Question: I wrote a three file basic app that tries to use ui-router 3rd party module. If i take out routing from my code, the app works and controller does send value to the view. If i introduce the router code, the loading of ngApp fails and i could not understand the error message.
The main 'home.html' view
'''
<!DOCTYPE html>
<html lang="en" data-ng-app="myApp" data-ng-csp>
<head>
<meta charset="utf-8">
<meta name="viewport" content="width=device-width, initial-scale=1">
<link rel="stylesheet"
href="http://maxcdn.bootstrapcdn.com/bootstrap/3.2.0/css/bootstrap.min.css">
<script src="https://ajax.googleapis.com/ajax/libs/jquery/1.11.1/jquery.min.js"></script>
<script src="http://maxcdn.bootstrapcdn.com/bootstrap/3.2.0/js/bootstrap.min.js"></script>
<script src="https://ajax.googleapis.com/ajax/libs/angularjs/1.3.13/angular.min.js"></script>
<script src="https://cdnjs.cloudflare.com/ajax/libs/angular-ui-router/0.2.13/angular-ui-router.min.js"></script>
<script src="https://sdk.amazonaws.com/js/aws-sdk-2.1.14.min.js"></script>
<script src="homeControllers.js"></script>
<script src="homeRoutes.js"></script>
</head>
<body>
<div>
<nav class="navbar navbar-default navbar-static-top" data-ng-controller="navBarController">
<div class="container-fluid">
<div class="navbar-header">
<button type="button" class="navbar-toggle collapsed"
data-toggle="collapse" data-target="#bs-example-navbar-collapse-1">
<span class="sr-only">Toggle navigation</span> <span
class="icon-bar"></span> <span class="icon-bar"></span> <span
class="icon-bar"></span>
</button>
</div>
<!-- Collect the nav links, forms, and other content for toggling -->
<div class="collapse navbar-collapse" id="bs-example-navbar-collapse-1">
<ul class="nav navbar-nav navbar-left">
<li><a href="#">firstName lastName</a></li>
<li><a href="#"><img src='shutdown.png' /></a>
</li>
</ul>
<ul class="nav navbar-nav">
<li class="active"><a ui-sref="home">Home <span class="sr-only">(current)</span></a></li>
<li><a ui-sref="files">Files</a></li>
<li><a href="#">Exchange</a></li>
<li><a href="#">Mail <span class="badge">{{unreadMailCount}}</span></a></li>
</ul>
<ul id="taskBarUL" class="nav navbar-nav">
<li>
<ul id='taskul' class='horiz-ul-task-bar'></ul>
</li>
</ul>
</div><!-- /.navbar-collapse -->
</div><!-- /.container-fluid -->
</nav>
</div>
<div>
<div id='main' ui-view></div>
</div>
</body>
</html>
'''
The 'homeControllers.js' definition
'''
var mod = angular.module('myControllers', []);
mod.controller('navBarController', ['$scope', function($scope) {
$scope.unreadMailCount = 5;
}]);
mod.controller('homeController', ['$scope', function($scope) {
$scope.test = 5;
}]);
mod.controller('fileController', ['$scope', function($scope) {
$scope.test = 5;
}]);
mod.controller('alertController', ['$scope', function($scope) {
$scope.msg = [
{text:'{{message}}'}
];
$scope.info = function() {
};
$scope.warning = function() {
};
$scope.danger = function() {
};
}]);
'''
The 'homeRoutes.js'
'''
var myApp = angular.module('myApp', ['ui.router', 'myControllers']);
myApp.config('$stateProvider', function ($stateProvider) {
$stateProvider.state('home', {
templateUrl: 'pane-0.html'
})
.state('files', {
templateUrl: 'pane-1.html'
})
});
'''
The error I see is...
'''
Uncaught Error: [$injector:modulerr] http://errors.angularjs.org/1.3.13/$injector/modulerr?p0=ionApp&p1=Error%3A...gleapis.com%2Fajax%2Flibs%2Fangularjs%2F1.3.13%2Fangular.min.js%3A34%3A399)
'''
I just can't figure out what my mistake is, after trying to correct everything that angular page says about that error.
Here is what the page shows...

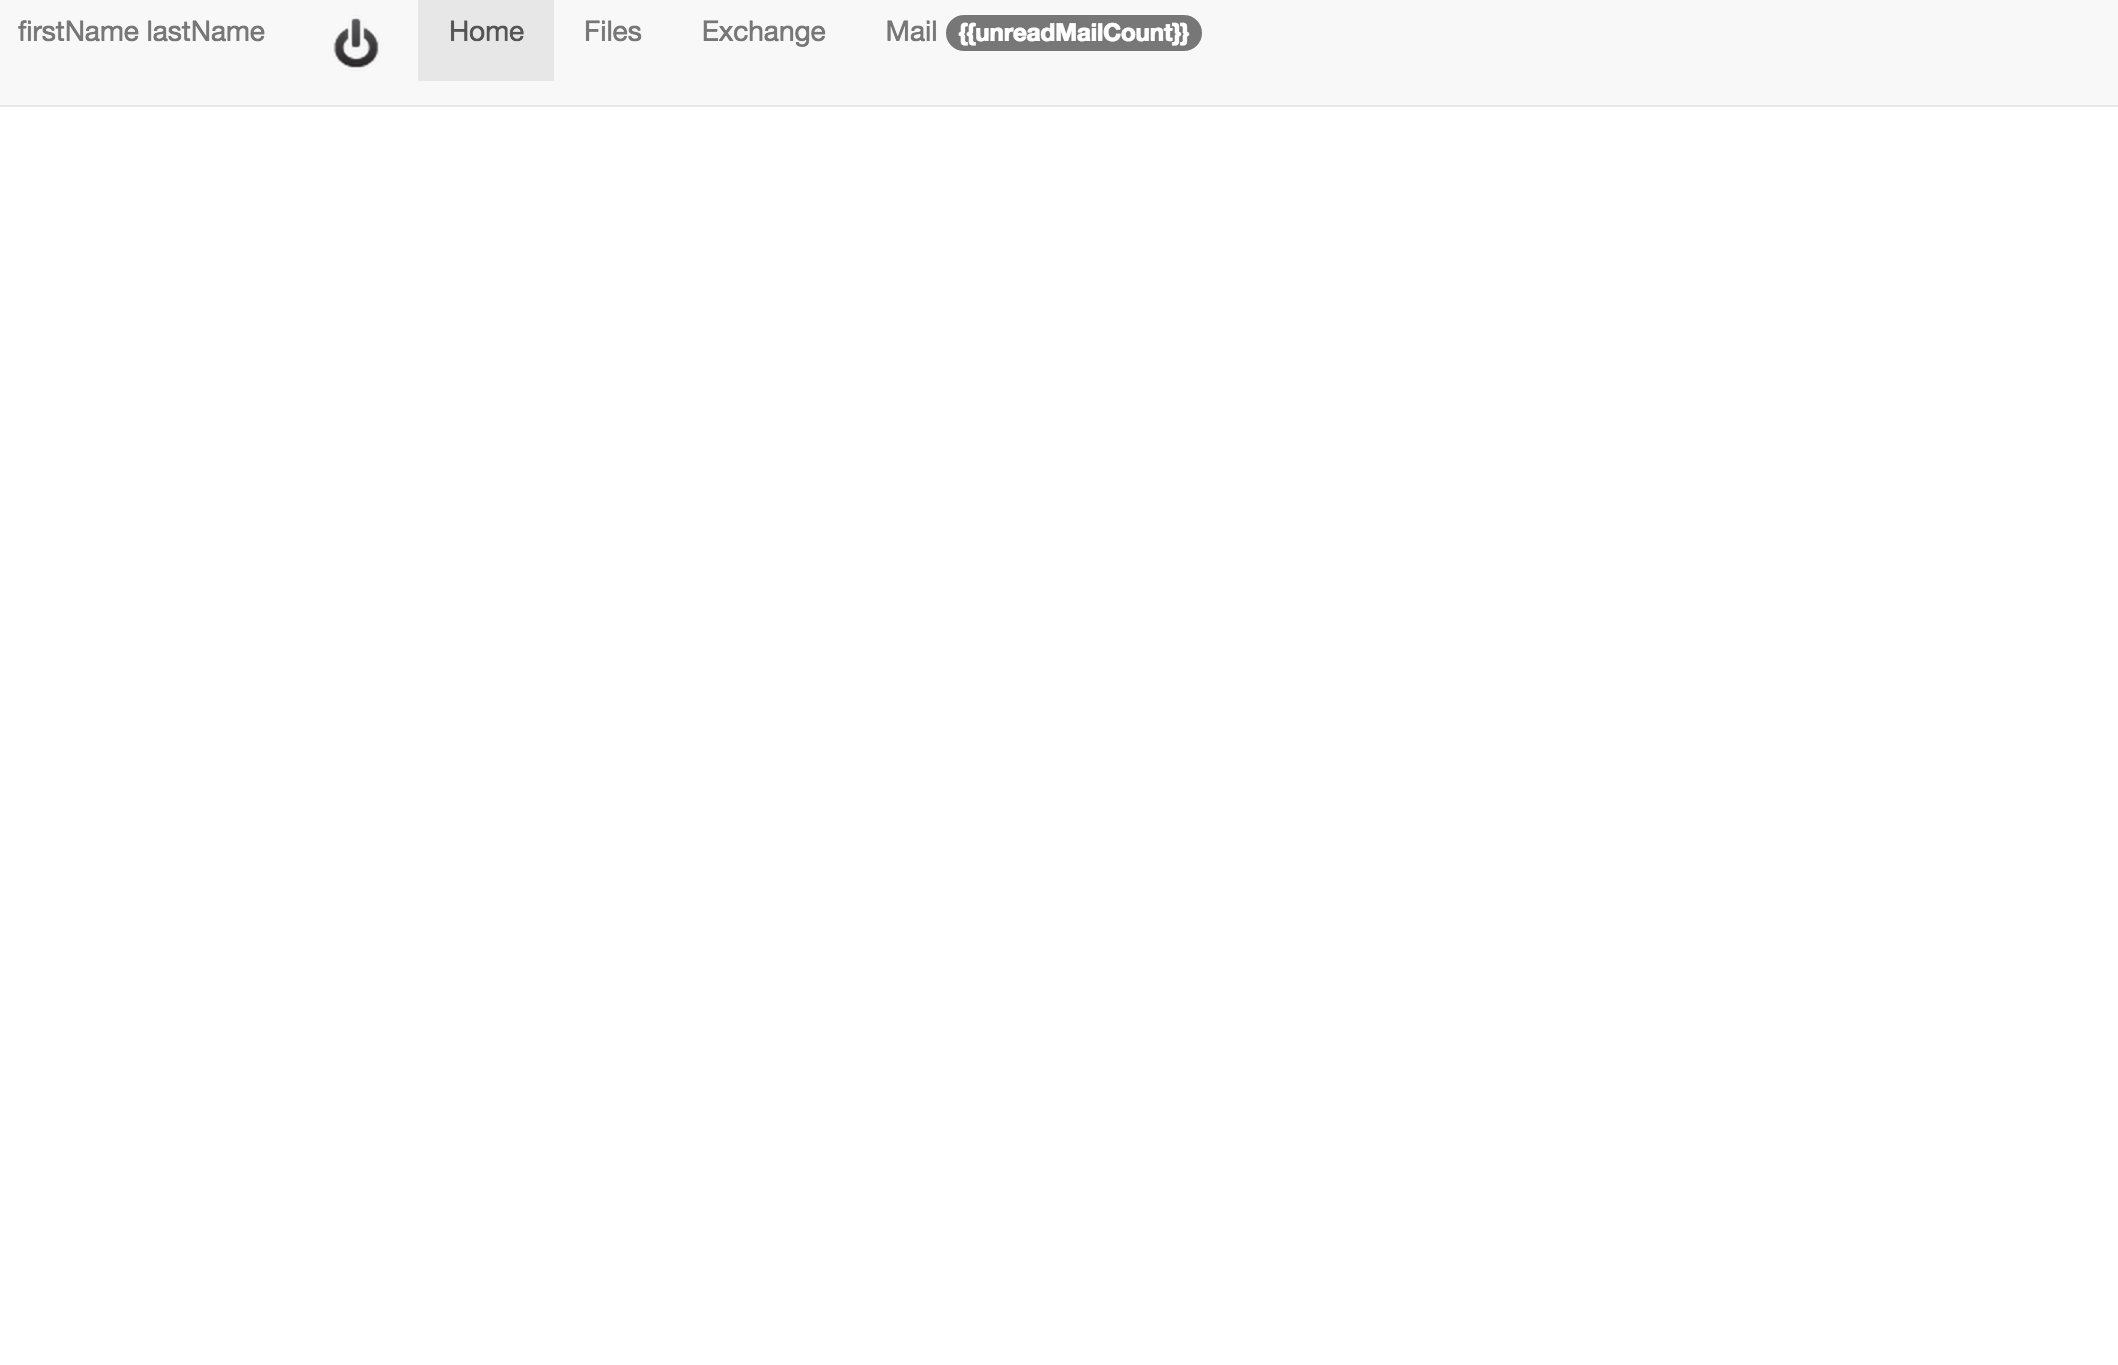
Answer: There is <URL> with your scenario.
> Firstly, whenever you develop or test... do not use angular version. This is only for production, once there are no errors
This is the adjusted route definition:
'''
// the module def is ok
var myApp = angular
.module('myApp', ['ui.router', 'myControllers']);
// here we use array notation for minification
myApp
.config(['$stateProvider', '$urlRouterProvider',
function ($stateProvider, $urlRouterProvider) {
$urlRouterProvider.otherwise('');
// both states are now provided with url
$stateProvider
.state('home', {
url: "",
templateUrl: 'tpl.pane-0.html'
})
.state('files', {
url: "/files",
templateUrl: 'tpl.pane-1.html'
})
}]);
'''
So the main changes are
1. array definition (when minification is in place)
2. the url definition. It should be there, it is not a must, but should be, at least on the root level.
Check it <URL>